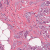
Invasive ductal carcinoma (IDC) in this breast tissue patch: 1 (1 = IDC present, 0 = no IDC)